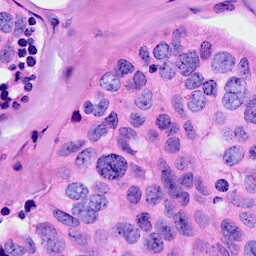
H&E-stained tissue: Breast